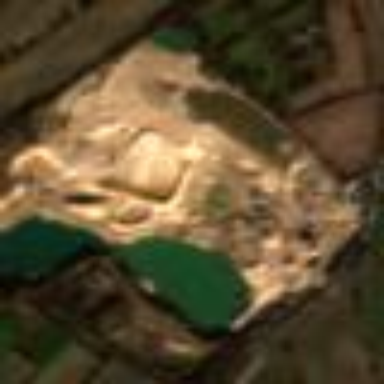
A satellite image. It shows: Quarry for sand extraction.